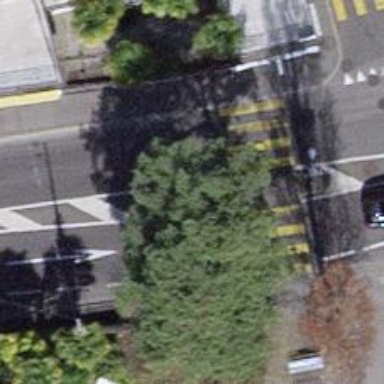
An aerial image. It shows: Road with traffic signals.